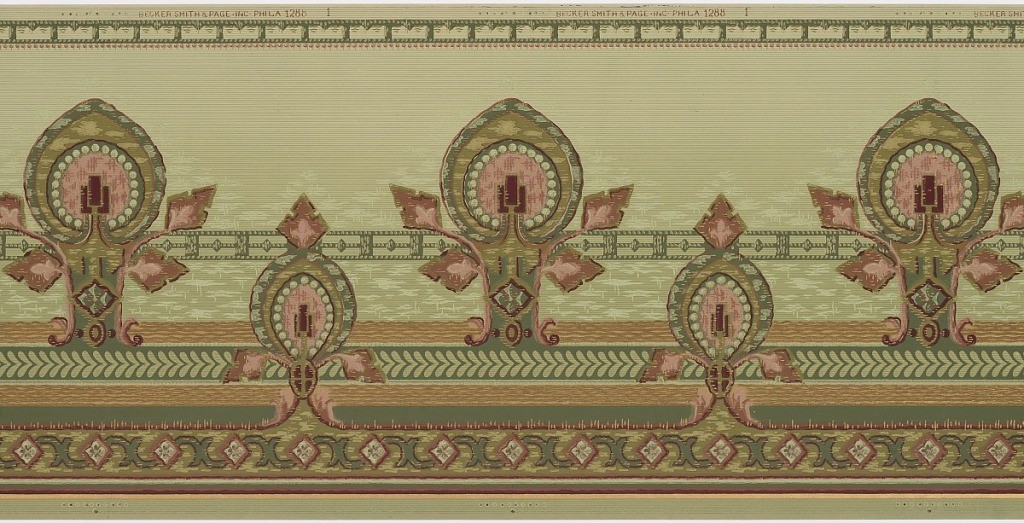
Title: Frieze
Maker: Becker, Smith & Page, Inc., founded 1899
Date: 1905–1915
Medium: Machine-printed paper
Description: Repeating large and small foliate medallions printed in green, mauve, brown, and metallic gold on a green pinstripe background.